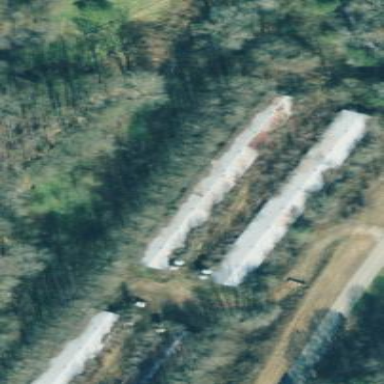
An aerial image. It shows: Poultry house.